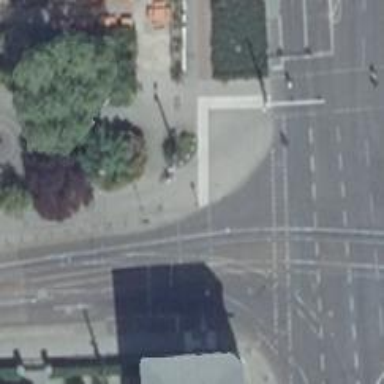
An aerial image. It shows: Railway crossing with traffic signals.